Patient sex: M
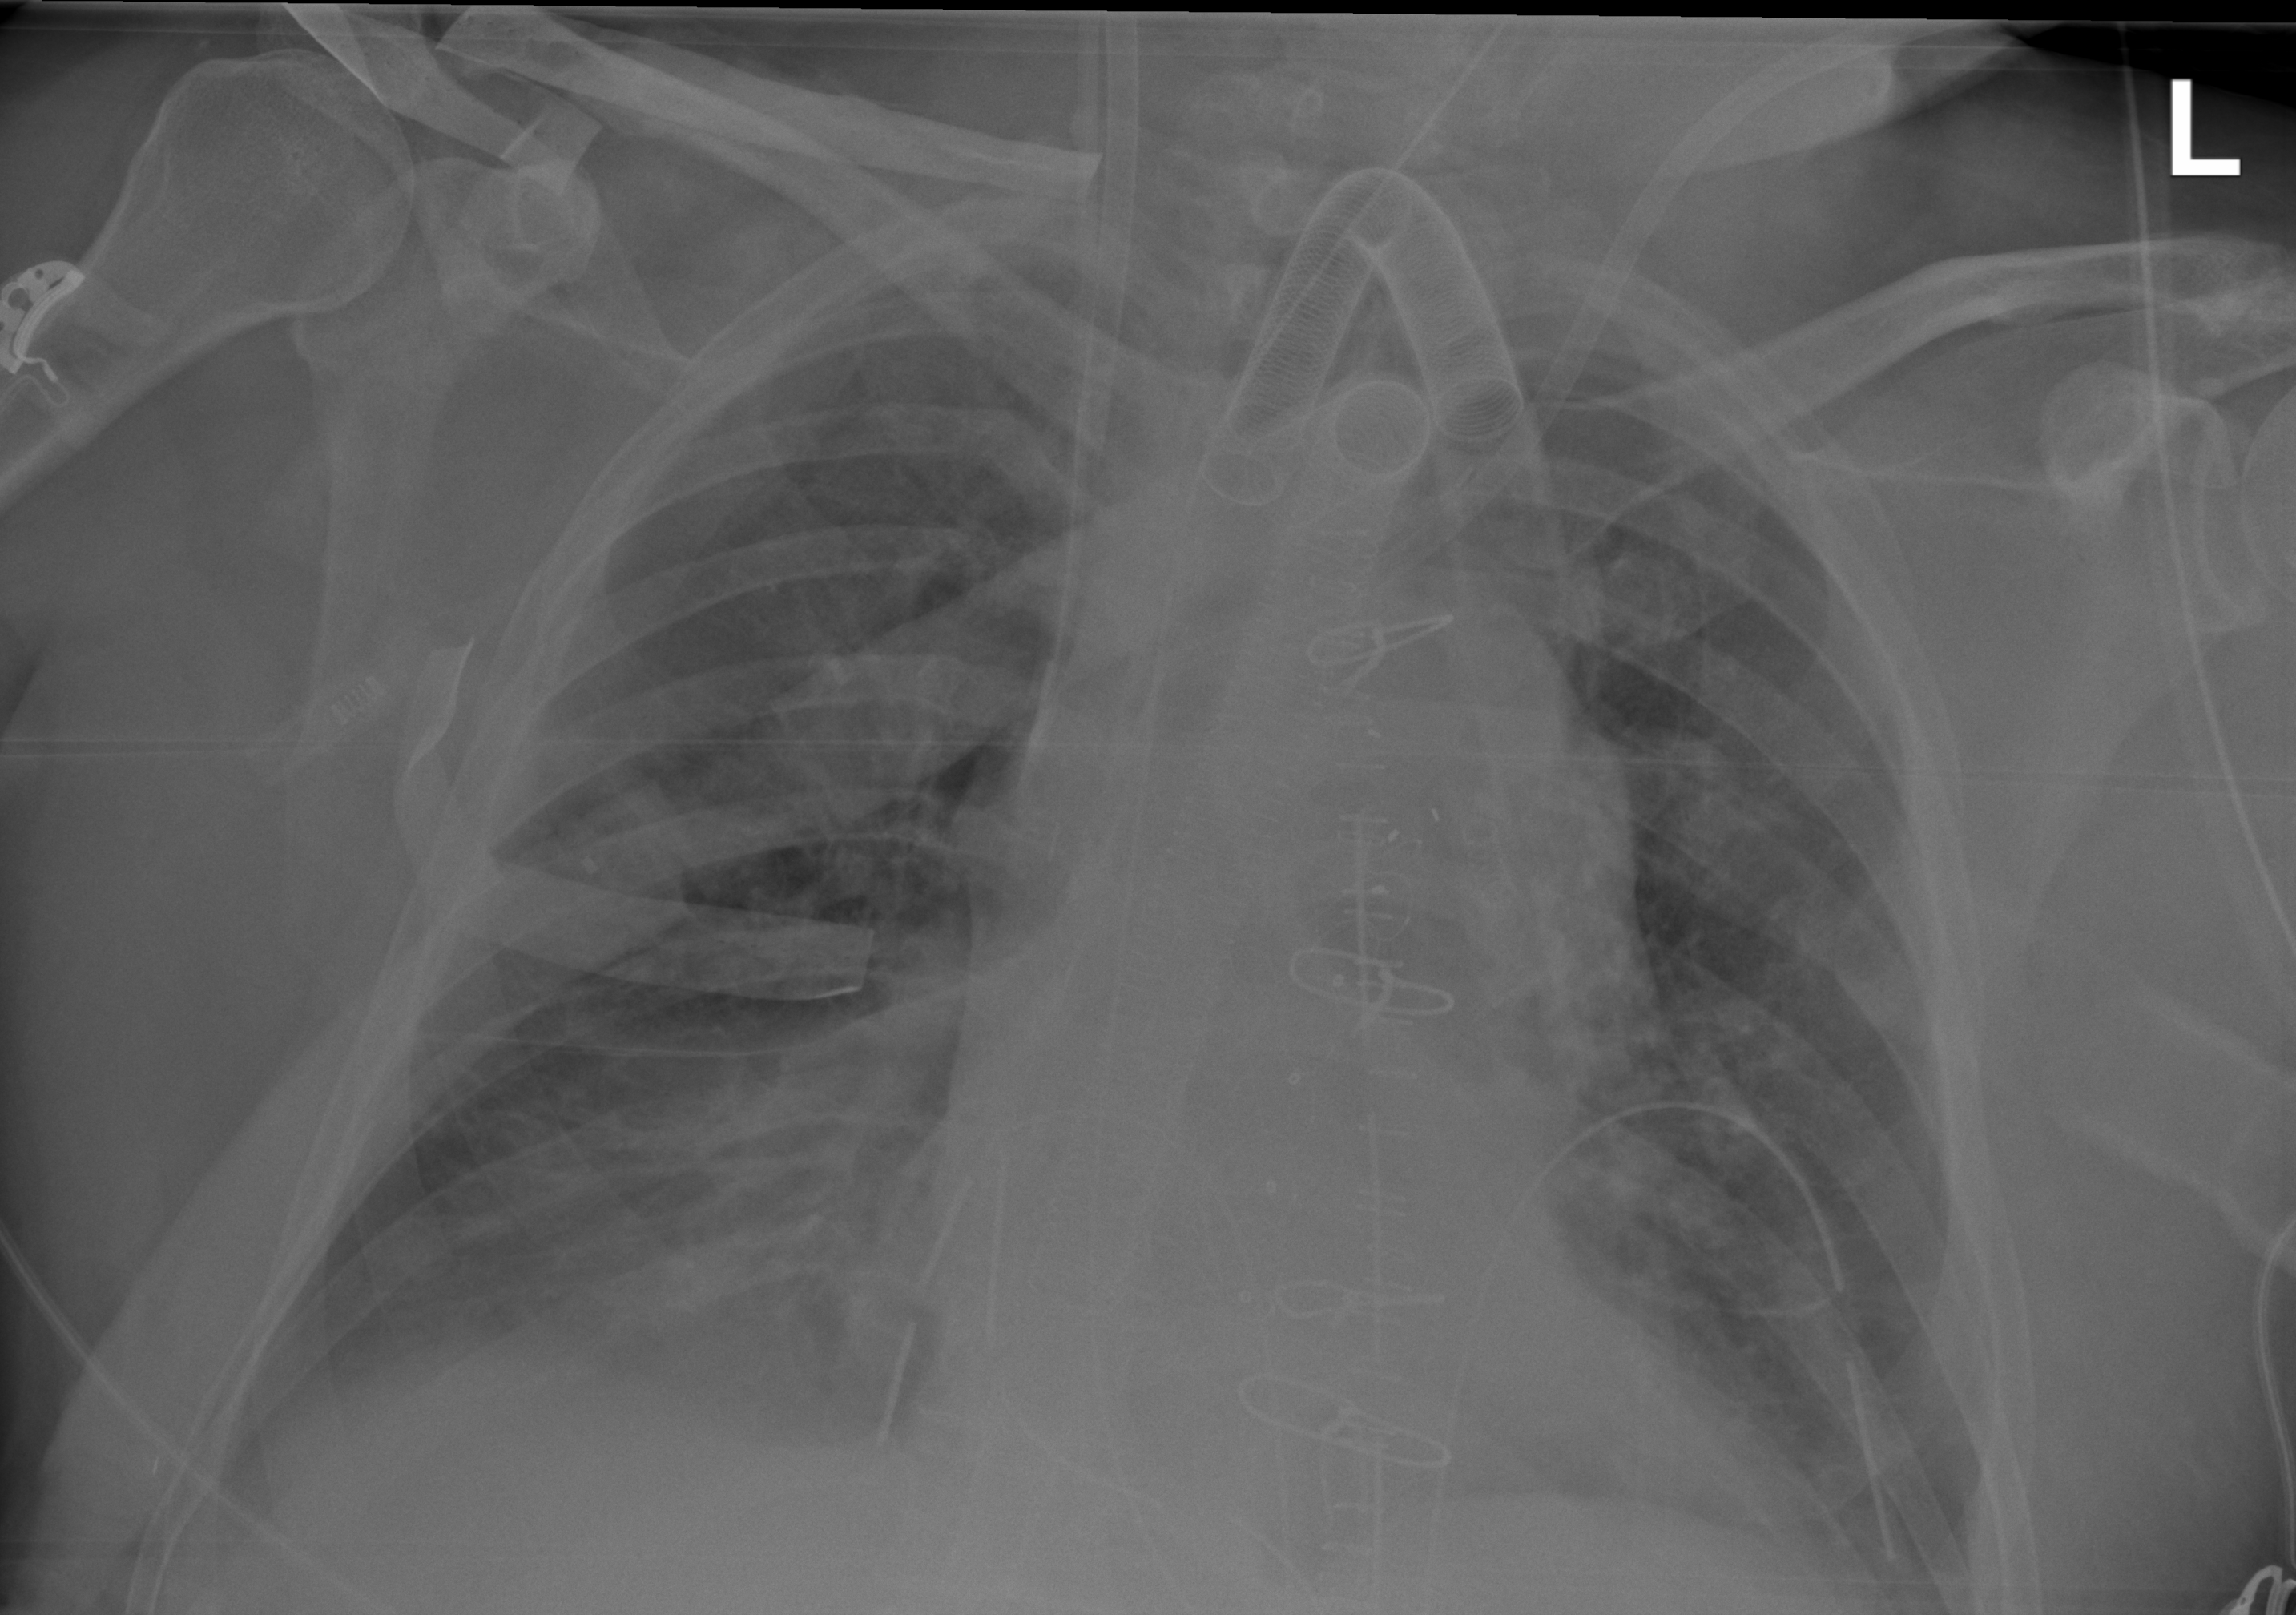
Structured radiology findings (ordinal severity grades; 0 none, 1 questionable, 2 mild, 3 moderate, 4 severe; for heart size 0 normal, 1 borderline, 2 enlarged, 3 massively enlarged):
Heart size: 1
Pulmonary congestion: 2
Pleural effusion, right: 2
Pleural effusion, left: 0
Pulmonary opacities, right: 2
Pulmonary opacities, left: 2
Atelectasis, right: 2
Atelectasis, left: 2